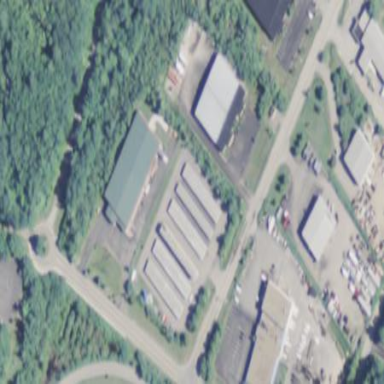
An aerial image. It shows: Commercial area with storage rental shop.